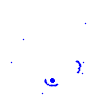
Particle: electron